Question: I want to shift a master curve upward (or downward) along Y axis to best fit a series of data points. I want to minimize the sum of errors (sum_error) between master curve datapoints and measured datapoints by only the upward (or downward) movement of the master curve and get the movement coefficient (let's say K).
'''
master_curve = np.array([3.920443406036651, 2.7639821779105542,
2.254338877722025, 1.9513837218071342, 1.7450166671832754,
1.5928839897758424, 1.4747653105080576, 1.3796281282142924,
1.3008753435392029, 1.234288351142671, 1.1770273049744642,
1.1271011783216718, 1.0830672127478984, 1.0438509579431305,
1.0086336030441687, 0.9767787536056324, 0.9477833091755259,
0.9212435957417907, 0.8968314534272098, 0.8742769964680429])
data = np.array([12.82398603780653, 8.708265346706627,
6.943916634340093, 5.913441041271008, 5.220678298445037,
4.7153411130496306, 4.326441800656878, 4.015585602454473,
3.7599836807770317, 3.5451576271700658, 3.3614170020938596,
3.2020029881204284, 3.0620410438719667, 2.9379167363509975,
2.8268866460269106, 2.72682649883558, 2.6360628206802112,
2.5532572707864203, 2.477325238639876, 2.4073773335594093])
for i in range(len(data)):
error[i] = np.abs(master_curve[i]-data[i])
sum_error = error.sum()
'''
I was thinking of using 'scipy.optimize.minimize' but I dont know how to get the K parameter value when sum_error is minimized.
I also have to do this for multiple datasets for one master curve and I have 70 master curves and 270 datasets! and I only can think of two "for" loops inside each other.
Thanks for your help.
see this picture, K is kind of a restriction for minimizing function:
curve shifting

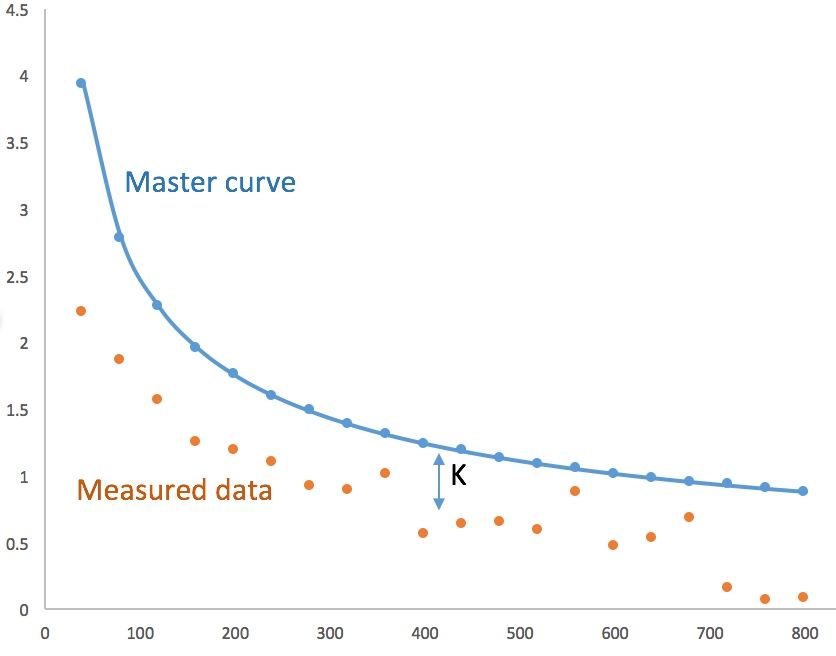
Answer: There is no need for using scipy minimisation. This is much easier than that. Your actual answer for 'k' is just: 'np.mean(master_curve-data)' i.e. '-2.9244855211176906'. This is because of the way you have set up the calculation of the mean.
'''
k = np.linspace(-5, 5, 100)
errors = np.array([np.mean((master_curve - data + m)) for m in k])
plt.plot(k, errors)
'''
You should see something like the following:
<URL>
Now where is this error minimised?? Fit a poly-line and find the y-intercrpt:
'''
>>> np.polyfit(k, errors, 2)
array([ -5.67339604e-16, 1.00000000e+00, -2.92448552e+00])
'''
As you can see, the y-intercept is -2.92448552e+00. Exactly what you wanted in the first place by taking the mean of the difference ...